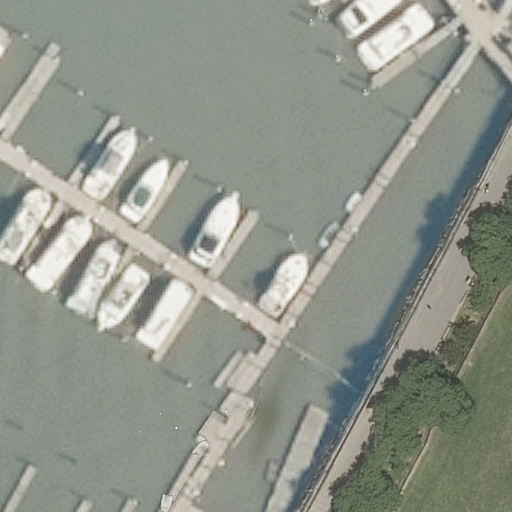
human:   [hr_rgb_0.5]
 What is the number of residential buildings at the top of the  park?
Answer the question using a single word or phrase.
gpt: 0

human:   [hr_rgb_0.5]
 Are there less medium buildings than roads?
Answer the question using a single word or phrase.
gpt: yes

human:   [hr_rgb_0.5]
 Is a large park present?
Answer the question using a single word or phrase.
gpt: no

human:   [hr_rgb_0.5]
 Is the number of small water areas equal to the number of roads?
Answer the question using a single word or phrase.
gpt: no

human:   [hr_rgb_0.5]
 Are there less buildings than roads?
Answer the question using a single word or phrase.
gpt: yes

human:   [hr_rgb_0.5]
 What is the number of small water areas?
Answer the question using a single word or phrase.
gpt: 0

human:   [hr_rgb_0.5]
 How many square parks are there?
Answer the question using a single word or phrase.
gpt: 0

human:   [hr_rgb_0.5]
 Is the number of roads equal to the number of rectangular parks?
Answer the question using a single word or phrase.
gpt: yes

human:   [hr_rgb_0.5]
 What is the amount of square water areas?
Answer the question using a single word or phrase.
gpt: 0

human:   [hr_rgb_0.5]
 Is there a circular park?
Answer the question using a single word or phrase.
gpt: no

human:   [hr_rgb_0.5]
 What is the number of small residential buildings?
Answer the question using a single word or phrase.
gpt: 0

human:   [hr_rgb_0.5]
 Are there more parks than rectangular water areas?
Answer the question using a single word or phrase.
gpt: yes

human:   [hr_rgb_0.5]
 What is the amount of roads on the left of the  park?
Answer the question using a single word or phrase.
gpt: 1

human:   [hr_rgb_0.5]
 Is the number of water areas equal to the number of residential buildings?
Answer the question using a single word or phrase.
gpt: no

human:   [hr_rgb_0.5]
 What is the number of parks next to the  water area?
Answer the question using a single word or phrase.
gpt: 1

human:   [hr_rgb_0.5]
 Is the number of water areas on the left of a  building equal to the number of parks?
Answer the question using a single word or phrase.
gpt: no

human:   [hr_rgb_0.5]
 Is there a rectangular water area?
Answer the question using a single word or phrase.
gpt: no

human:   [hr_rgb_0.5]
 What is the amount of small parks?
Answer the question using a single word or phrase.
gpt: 0

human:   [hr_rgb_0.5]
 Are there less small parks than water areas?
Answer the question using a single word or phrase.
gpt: yes

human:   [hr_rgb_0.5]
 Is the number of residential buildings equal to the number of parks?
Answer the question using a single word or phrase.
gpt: no

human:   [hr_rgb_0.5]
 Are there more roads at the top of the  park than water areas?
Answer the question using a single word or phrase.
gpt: no

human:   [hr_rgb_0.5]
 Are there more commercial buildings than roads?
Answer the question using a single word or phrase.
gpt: no

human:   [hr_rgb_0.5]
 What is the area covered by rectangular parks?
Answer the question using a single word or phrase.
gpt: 434m2

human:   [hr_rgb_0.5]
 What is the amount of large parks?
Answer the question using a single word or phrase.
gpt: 0

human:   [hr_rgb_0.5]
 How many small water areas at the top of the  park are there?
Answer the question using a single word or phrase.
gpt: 0

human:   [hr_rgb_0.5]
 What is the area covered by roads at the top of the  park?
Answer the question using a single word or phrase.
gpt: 0m2

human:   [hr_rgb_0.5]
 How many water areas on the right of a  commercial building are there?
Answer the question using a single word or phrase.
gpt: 0

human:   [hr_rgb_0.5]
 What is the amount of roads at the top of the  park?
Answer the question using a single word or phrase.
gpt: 0

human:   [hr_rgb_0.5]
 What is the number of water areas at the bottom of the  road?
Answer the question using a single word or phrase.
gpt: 0

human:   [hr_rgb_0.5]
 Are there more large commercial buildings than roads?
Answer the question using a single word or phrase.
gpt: no

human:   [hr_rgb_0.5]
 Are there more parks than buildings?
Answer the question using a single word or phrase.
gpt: yes

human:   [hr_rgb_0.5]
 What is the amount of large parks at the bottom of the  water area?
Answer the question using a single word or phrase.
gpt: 0

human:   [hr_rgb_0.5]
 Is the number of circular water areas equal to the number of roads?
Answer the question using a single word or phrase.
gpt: no

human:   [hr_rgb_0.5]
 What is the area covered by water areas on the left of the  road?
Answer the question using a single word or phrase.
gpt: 0m2

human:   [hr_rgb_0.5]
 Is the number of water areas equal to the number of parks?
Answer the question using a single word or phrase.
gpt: yes

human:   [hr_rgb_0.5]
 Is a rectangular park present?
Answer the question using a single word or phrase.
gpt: yes